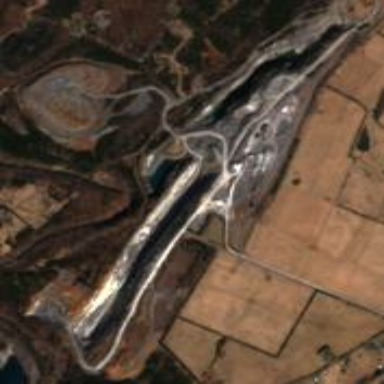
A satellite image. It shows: Quarry area marked as mine.